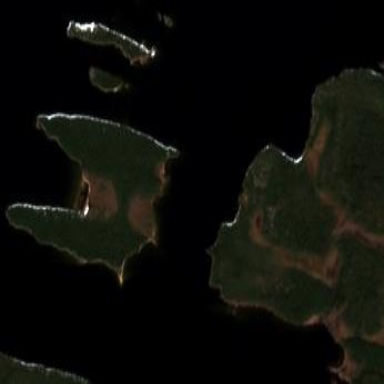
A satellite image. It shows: Forested islet.